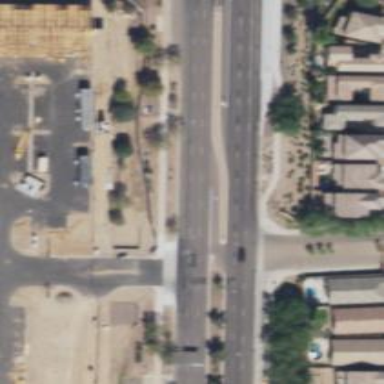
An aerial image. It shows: Asphalt road with secondary link designation.